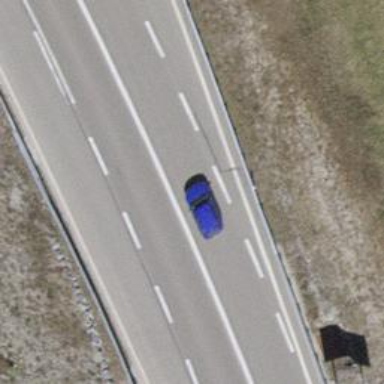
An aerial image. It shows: Asphalt trunk highway designated as motorroad.